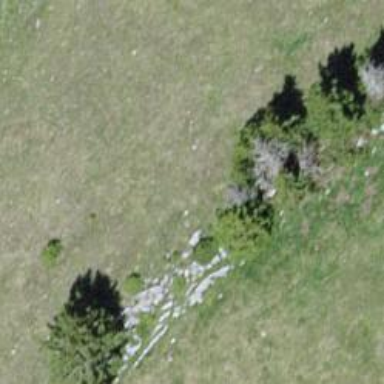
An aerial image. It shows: Needle-leaved tree in nature.